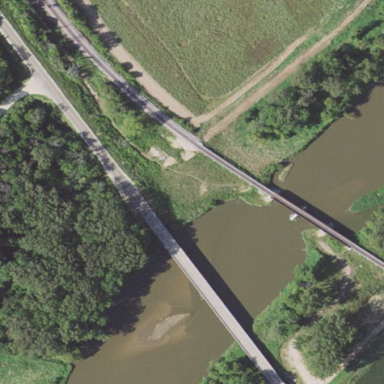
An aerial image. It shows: Man-made bridge.